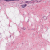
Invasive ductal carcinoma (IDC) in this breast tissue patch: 0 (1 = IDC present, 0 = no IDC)